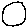
Label: circle